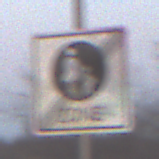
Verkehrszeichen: EndeFussgaengerzone
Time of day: SunriseSunset
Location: Outdoor (Nature)
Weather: Clear
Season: NotSpecified
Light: Natural